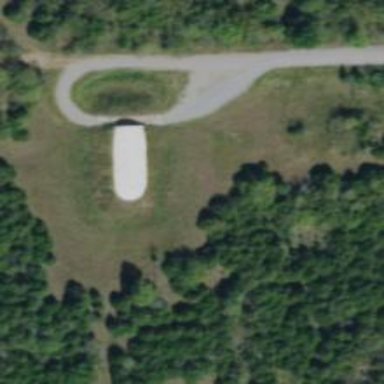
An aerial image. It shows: Military bunker for protection and defense.